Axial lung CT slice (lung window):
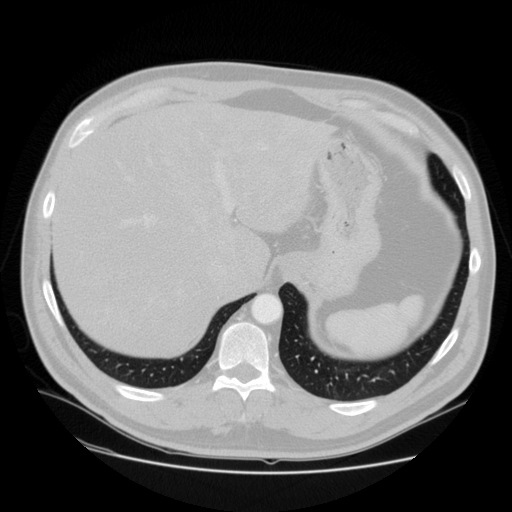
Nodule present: no